Question: I'm developing on a Win7 machine with IE8 browser (same thing occurs also on IE9).
I've create an application with an object embedded within a native window.
Within that browser object i execute a javascipt code:
'''
var txt = "Browser Name: " + navigator.appName + "
";
txt += "Browser Version: " + navigator.appVersion + "
";
alert(txt);
'''
and i receive the following alert:
That confirmed my earlier worries - even when having IE8\IE9 installed on my machine - the object behaves as if it was (including all of the annoying HTML\CSS behaviors).
Does anyone know why this is? or better - if there is any possibility to embed a browser object as IE8\IE9 (for distribution - so it should be legal)
Thanks,
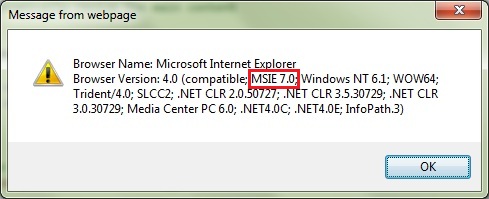
Answer: IE7 is the default rendering mode for embedded IE controls (for compatibility reasons). Use the <URL> registry key to change that.
Read <URL> to get an idea how to do this.